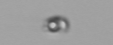
Label: nanoplankton_mix